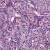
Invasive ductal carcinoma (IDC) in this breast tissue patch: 1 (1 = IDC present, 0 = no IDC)